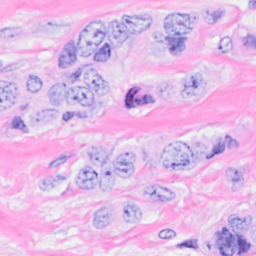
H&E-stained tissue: Breast